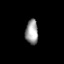
Tissue: prostate
Cell type: T cells
Senescence score: 0.1802
Nuclear area (px): 308
Mean DAPI intensity: 153.584